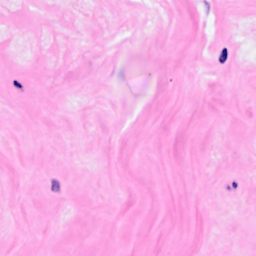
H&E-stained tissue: Breast